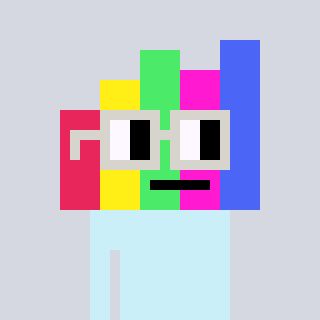
a pixel art character with square light gray glasses, a bar chart-shaped head and a magenta-colored body on a cool background